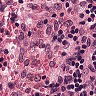
Metastatic tissue present: no